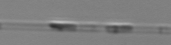
Label: Leptocylindrus